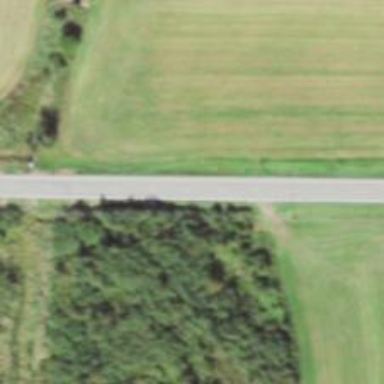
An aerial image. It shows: Primary highway.